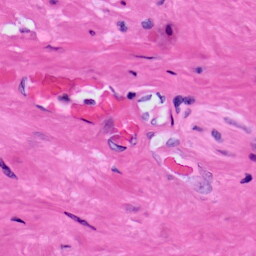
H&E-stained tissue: Prostate